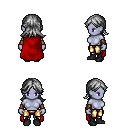
a pixel art fantasy rpg character, female body template, dark elf, purple skin, red cape, gold greaves, gray loose hair, leather bracers, black shoes, four views (front, back, left, right), 2x2 character sprite sheet, small pixel art, hard edges, no anti-aliasing